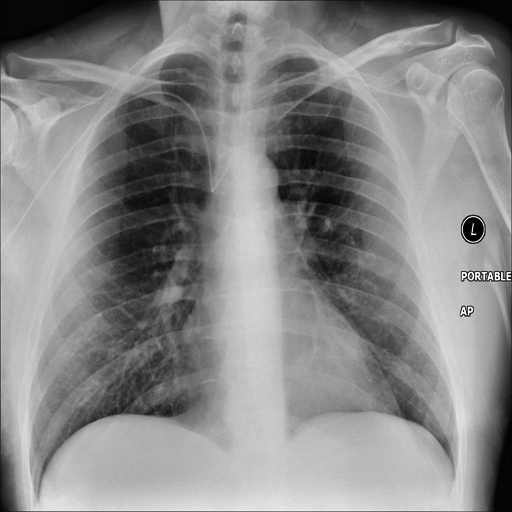
Finding: NORMAL